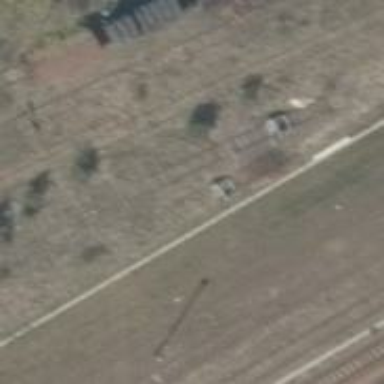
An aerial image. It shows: Abandoned railway yard is depicted.